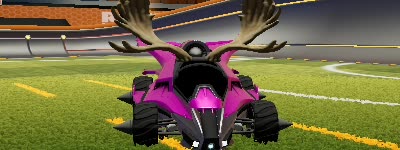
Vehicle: aftershock